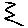
Label: zigzag